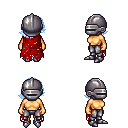
a pixel art fantasy rpg character, female body template, human, tanned skin, red tattered cape, metal pants, white cyan swoop hairstyle, metal helm, metal boots, four views (front, back, left, right), 2x2 character sprite sheet, small pixel art, hard edges, no anti-aliasing